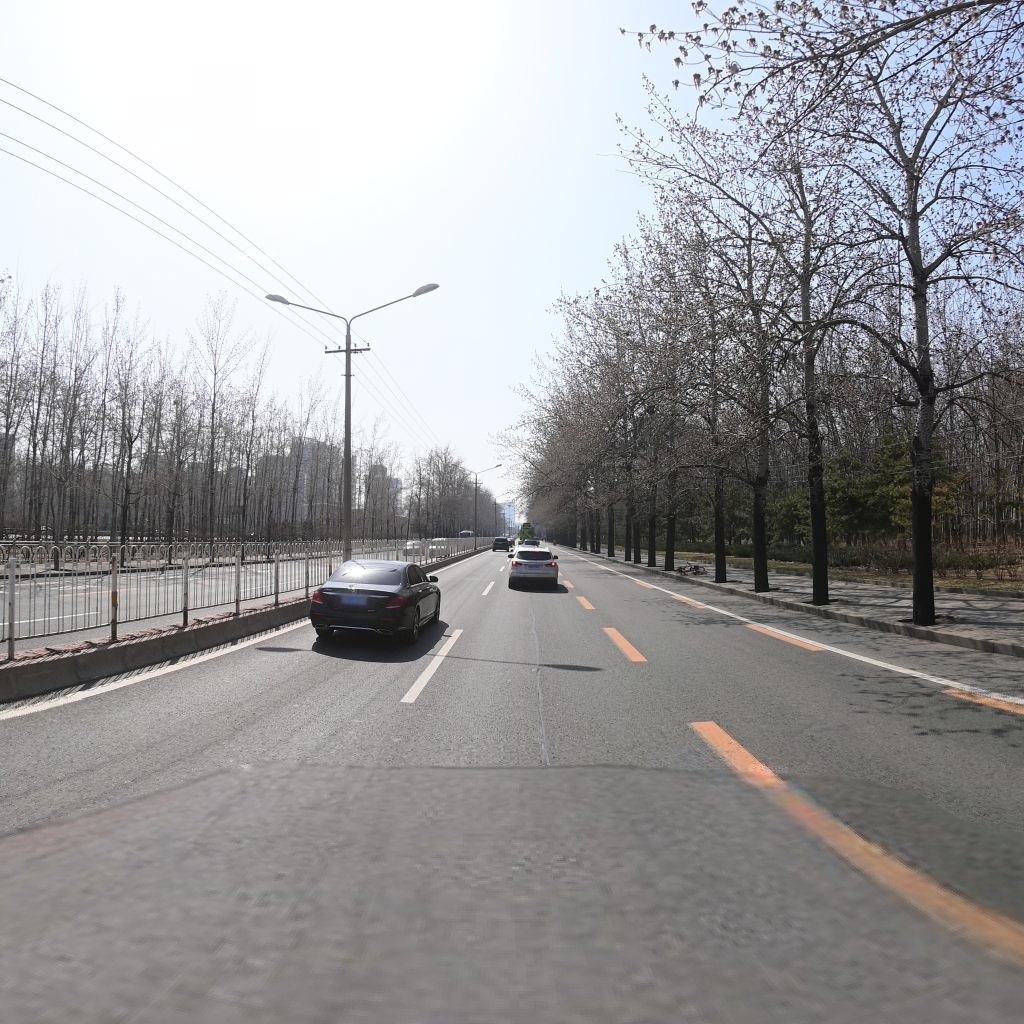
Region: Chaoyang
Road damage annotations: longitudinal patch